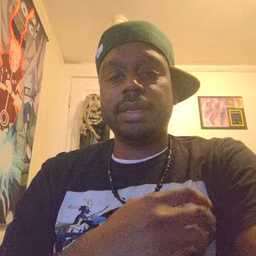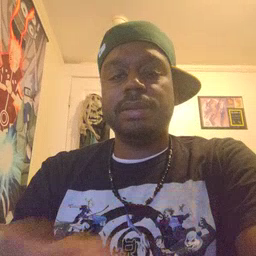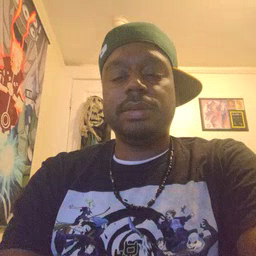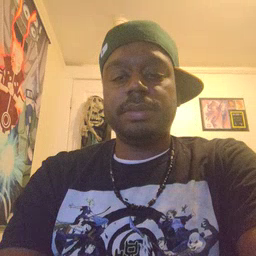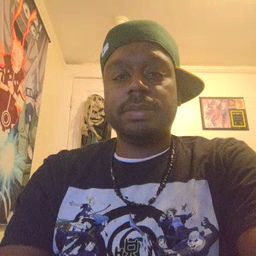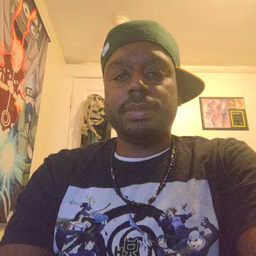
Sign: police